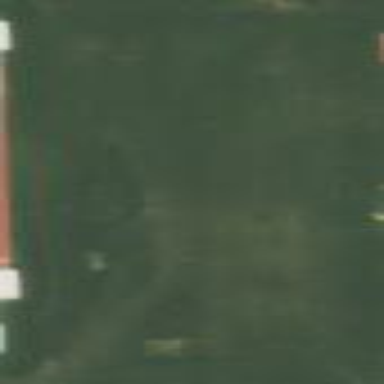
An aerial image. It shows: Pitch for American football.